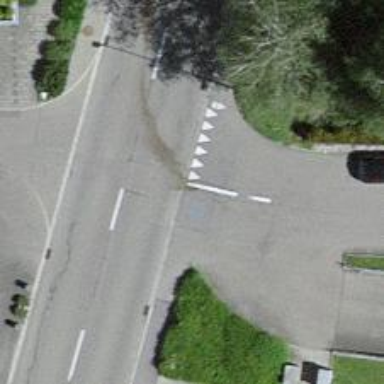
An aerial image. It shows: Road with "give way" sign.